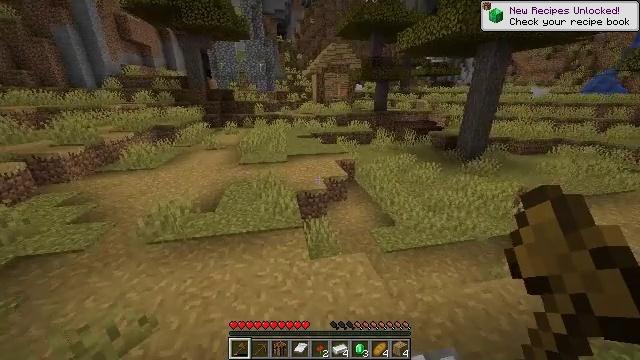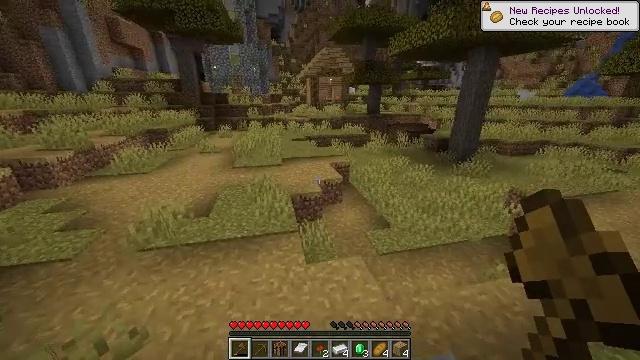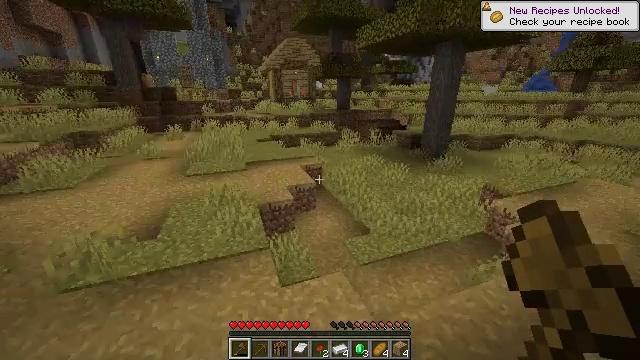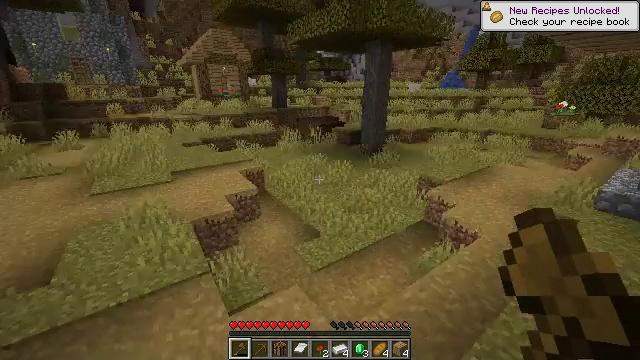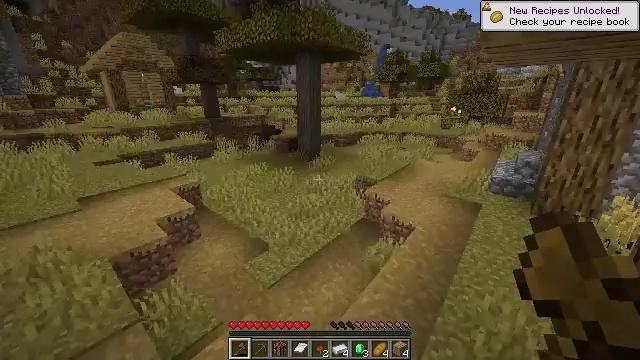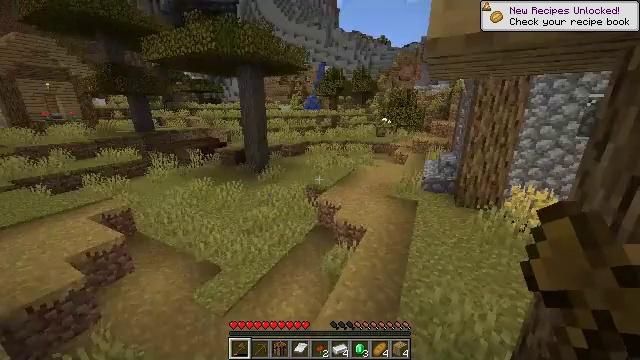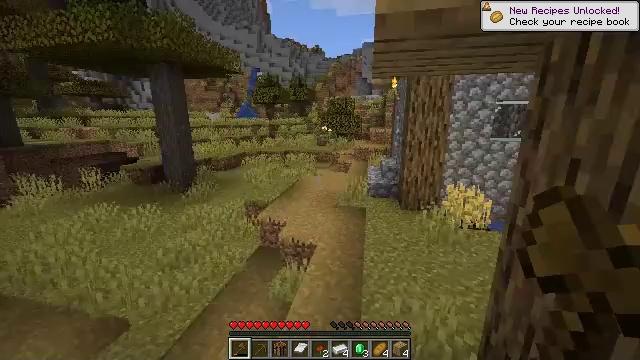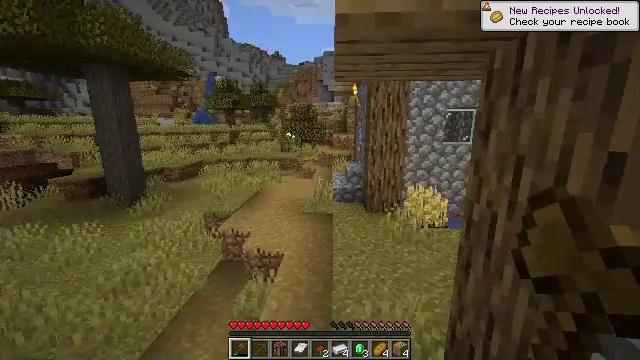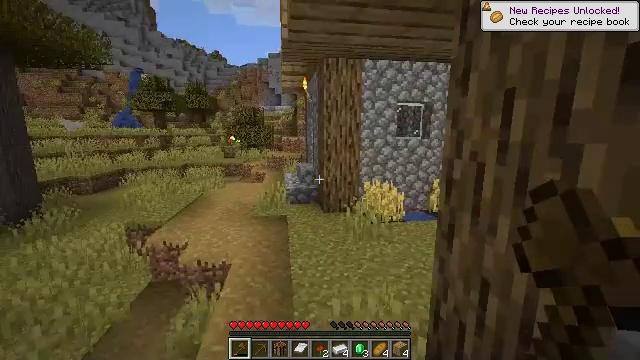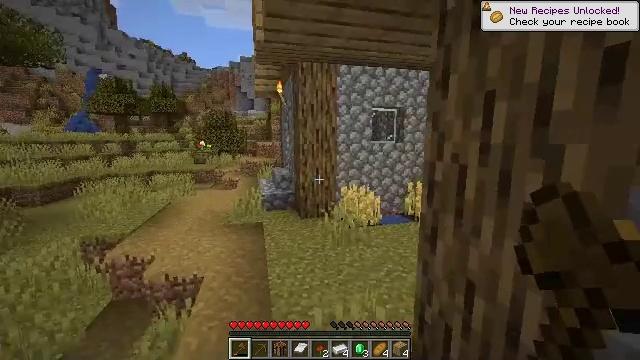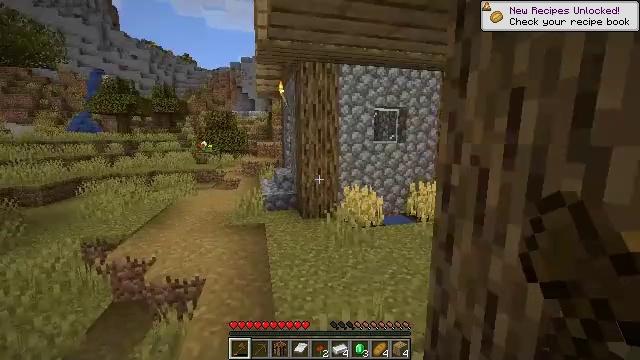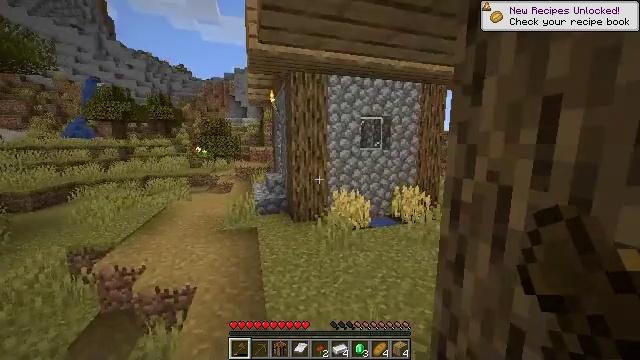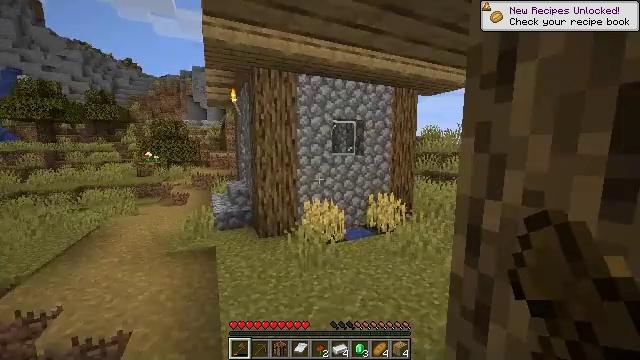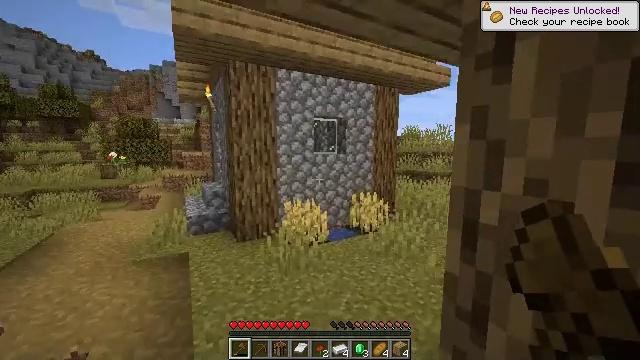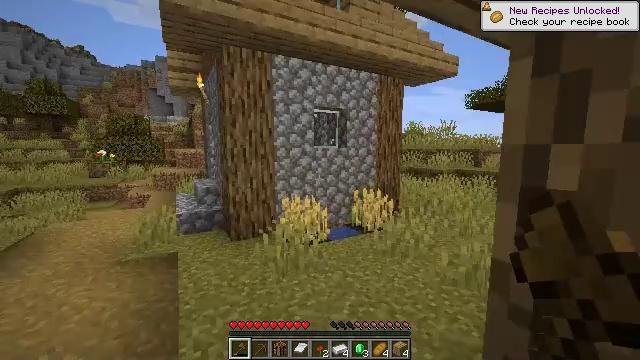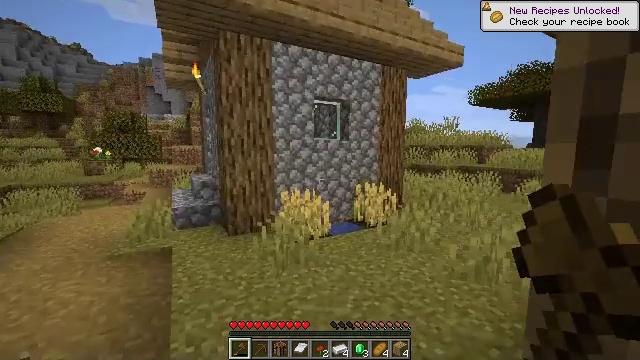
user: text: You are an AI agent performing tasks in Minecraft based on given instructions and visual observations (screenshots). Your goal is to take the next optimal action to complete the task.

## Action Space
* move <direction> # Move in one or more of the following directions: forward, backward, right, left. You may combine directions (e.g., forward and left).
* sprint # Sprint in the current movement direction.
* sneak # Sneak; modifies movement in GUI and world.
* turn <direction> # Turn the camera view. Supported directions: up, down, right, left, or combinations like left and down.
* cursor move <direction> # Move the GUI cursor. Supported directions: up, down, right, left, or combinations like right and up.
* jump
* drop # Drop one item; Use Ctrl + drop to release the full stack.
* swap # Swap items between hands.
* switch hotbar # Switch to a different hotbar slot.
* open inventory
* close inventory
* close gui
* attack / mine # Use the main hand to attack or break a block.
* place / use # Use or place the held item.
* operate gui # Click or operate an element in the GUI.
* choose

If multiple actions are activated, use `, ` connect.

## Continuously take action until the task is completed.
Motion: motion action
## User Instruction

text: Prepare bread with three pieces of wheat.
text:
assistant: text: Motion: move forward, turn right
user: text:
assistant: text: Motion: move forward, turn right
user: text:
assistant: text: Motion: move forward, turn right
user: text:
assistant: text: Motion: move forward, turn right
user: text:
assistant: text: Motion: move forward, turn right and up
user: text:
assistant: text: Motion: move forward, turn right and up
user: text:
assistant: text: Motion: move forward, turn right and up
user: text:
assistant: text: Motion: move forward, turn right and up
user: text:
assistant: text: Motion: move forward, turn right and up
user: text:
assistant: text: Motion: move forward
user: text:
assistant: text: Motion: move forward, turn right
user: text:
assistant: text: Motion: move forward, turn right and up
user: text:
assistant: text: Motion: move forward, turn right
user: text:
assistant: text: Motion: move forward
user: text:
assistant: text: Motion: move forward
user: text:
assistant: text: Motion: move forward
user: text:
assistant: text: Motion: move forward, turn right
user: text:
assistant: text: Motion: move forward, turn right
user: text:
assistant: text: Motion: move forward
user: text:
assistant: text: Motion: move forward
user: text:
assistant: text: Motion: move forward and move left, turn left
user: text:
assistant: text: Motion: move forward and move left, turn left
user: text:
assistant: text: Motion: move forward and move left, turn left
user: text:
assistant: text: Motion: move forward and move left
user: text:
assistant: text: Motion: move forward and move left, turn left
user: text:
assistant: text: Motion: move forward and move left, sprint, turn left
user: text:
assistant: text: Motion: move forward and move left, sprint
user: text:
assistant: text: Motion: move forward and move left, sprint
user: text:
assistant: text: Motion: move forward and move left, sprint
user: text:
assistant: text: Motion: move forward and move left, sprint